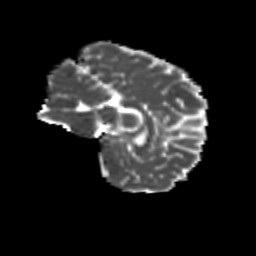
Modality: MD
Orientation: sagittal
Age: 20
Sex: female
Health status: healthy
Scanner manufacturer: siemens
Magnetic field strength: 3 T
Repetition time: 8.6 s
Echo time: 0.095 s